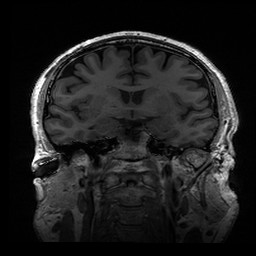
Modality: T1w
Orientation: coronal